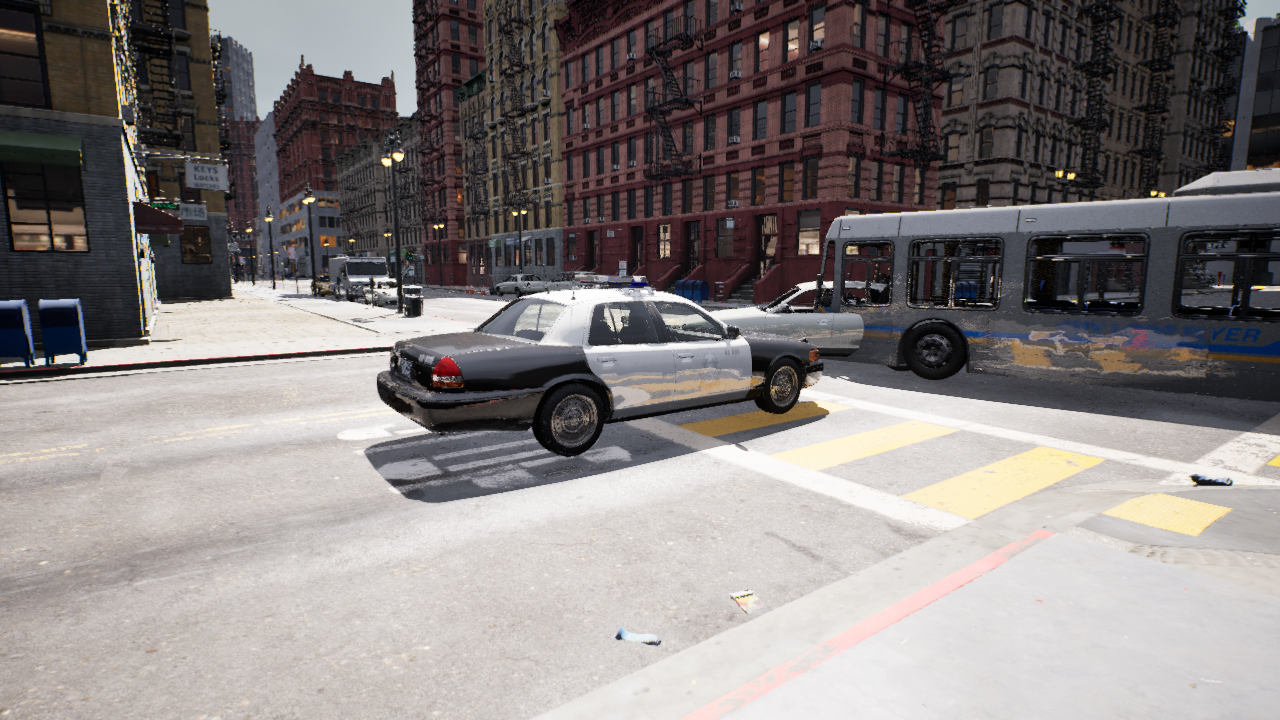
Venue: residential
Lighting: clear day
Vehicle rig: sedan